Question: start point of the line is (0,0). What's the bottom right Coordinates?
Thanks!
---

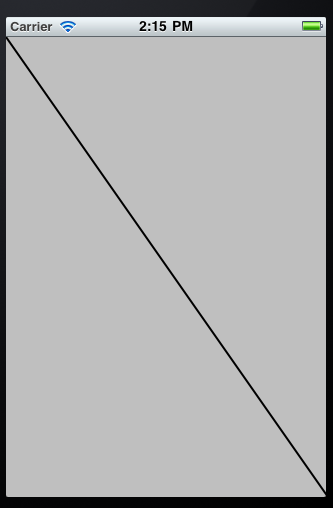
Answer: Dimensions of the device screen:
'''
[UIScreen mainScreen].bounds
'''
Your apps window:
'''
[[[UIApplication sharedApplication].delegate] window].bounds
'''
Any view controller:
'''
myViewController.view.bounds
'''
All of these return a CGRect. The bottom right is:
'''
CGPointMake(CGRectGetMaxX(myRect), CGRectGetMaxY(myRect));
'''